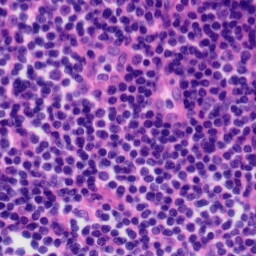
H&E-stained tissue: Tonsil